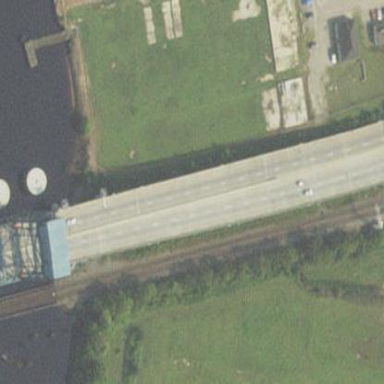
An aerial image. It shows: Man-made bridge.